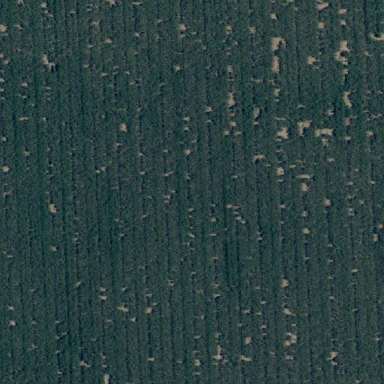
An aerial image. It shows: Almond orchard with rows of almond trees.